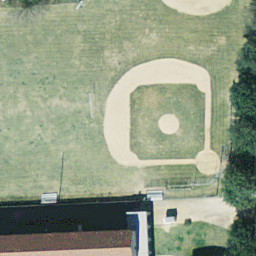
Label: baseballdiamond